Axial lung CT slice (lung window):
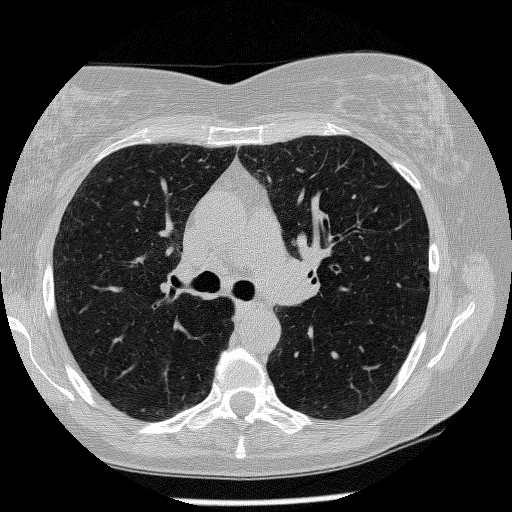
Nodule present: no